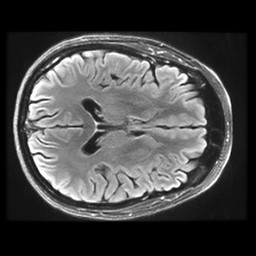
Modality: FLAIR
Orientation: axial
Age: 60
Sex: female
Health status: healthy
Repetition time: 12 s
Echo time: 0.09782 s